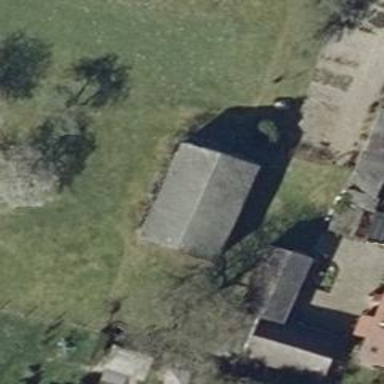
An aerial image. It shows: Gabled roof on farm auxiliary building.